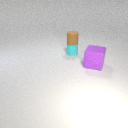
small brown rubber cylinder above small cyan rubber cylinder